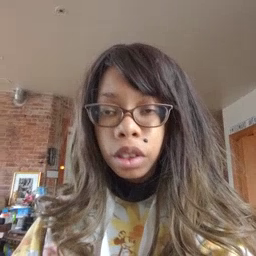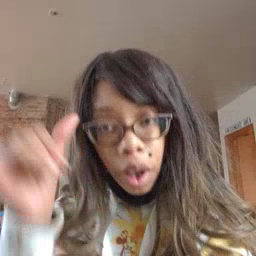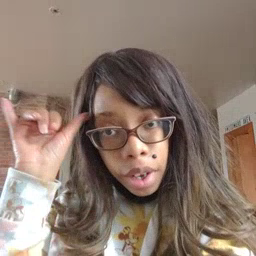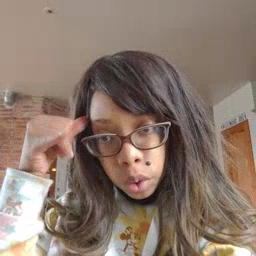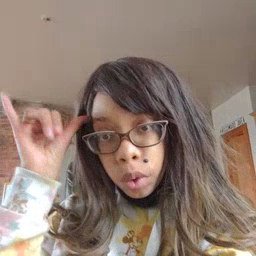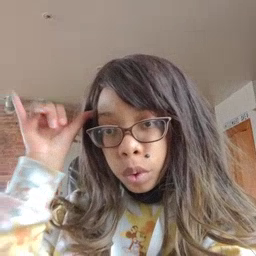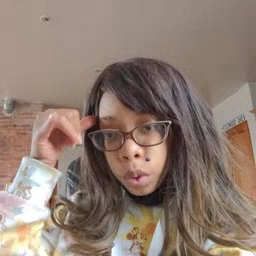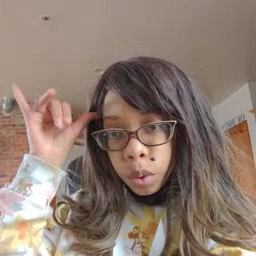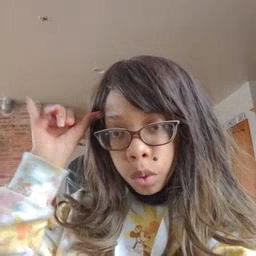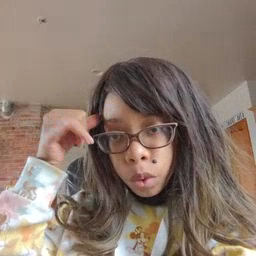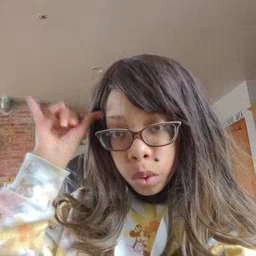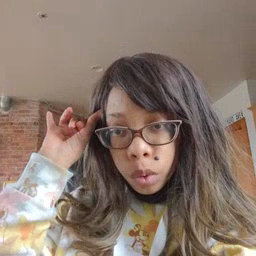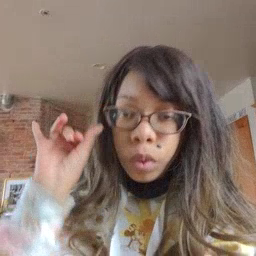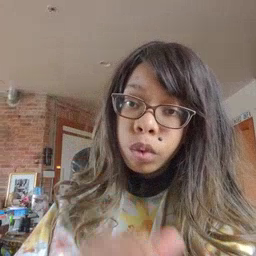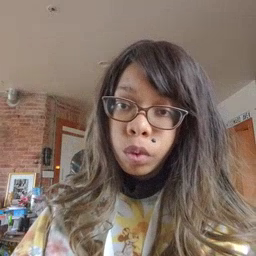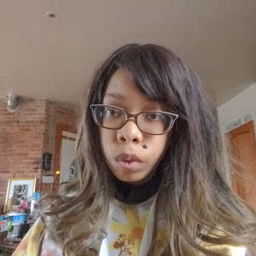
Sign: cow